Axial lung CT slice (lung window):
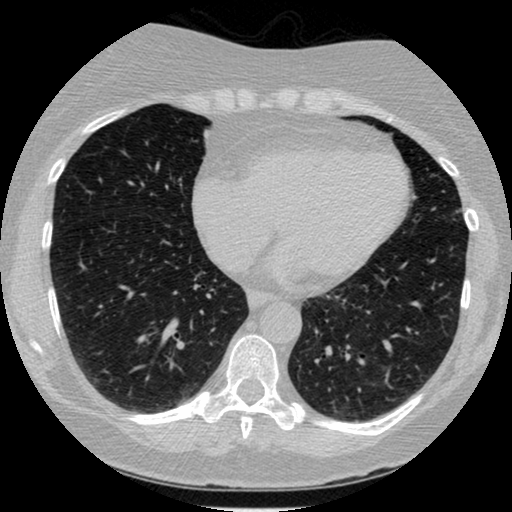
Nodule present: no